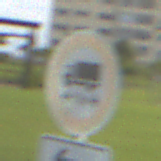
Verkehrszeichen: TatsaechlicheLaenge
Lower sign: RichtungsangabeDurchPfeile2
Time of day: MorningAfternoon
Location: Outdoor (Suburban)
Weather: PartlyCloudy
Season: NotSpecified
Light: Natural